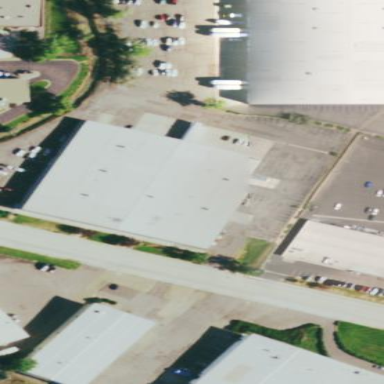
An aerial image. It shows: Warehouse building.